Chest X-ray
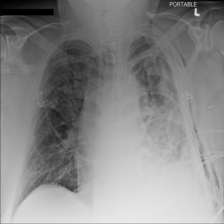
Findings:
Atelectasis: positive
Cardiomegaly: negative
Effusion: positive
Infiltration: negative
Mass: negative
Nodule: negative
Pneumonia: negative
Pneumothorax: negative
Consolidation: negative
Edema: positive
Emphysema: negative
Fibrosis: negative
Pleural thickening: negative
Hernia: negative